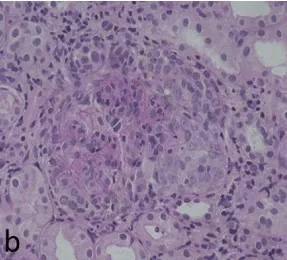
The evaluation of the patient's aortitis and renal disorder. Renal histologic. Periodic acid-Schiff stain) findings in the patient. MRA showed stenosis of the right brachiocephalic artery and proximal obstruction in the right subclavian artery (indicated by arrows). Renal histologic findings while proteinuria was worsening included mesangial proliferation with circumferential crescent formation. X200).
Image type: pathology (h&e)